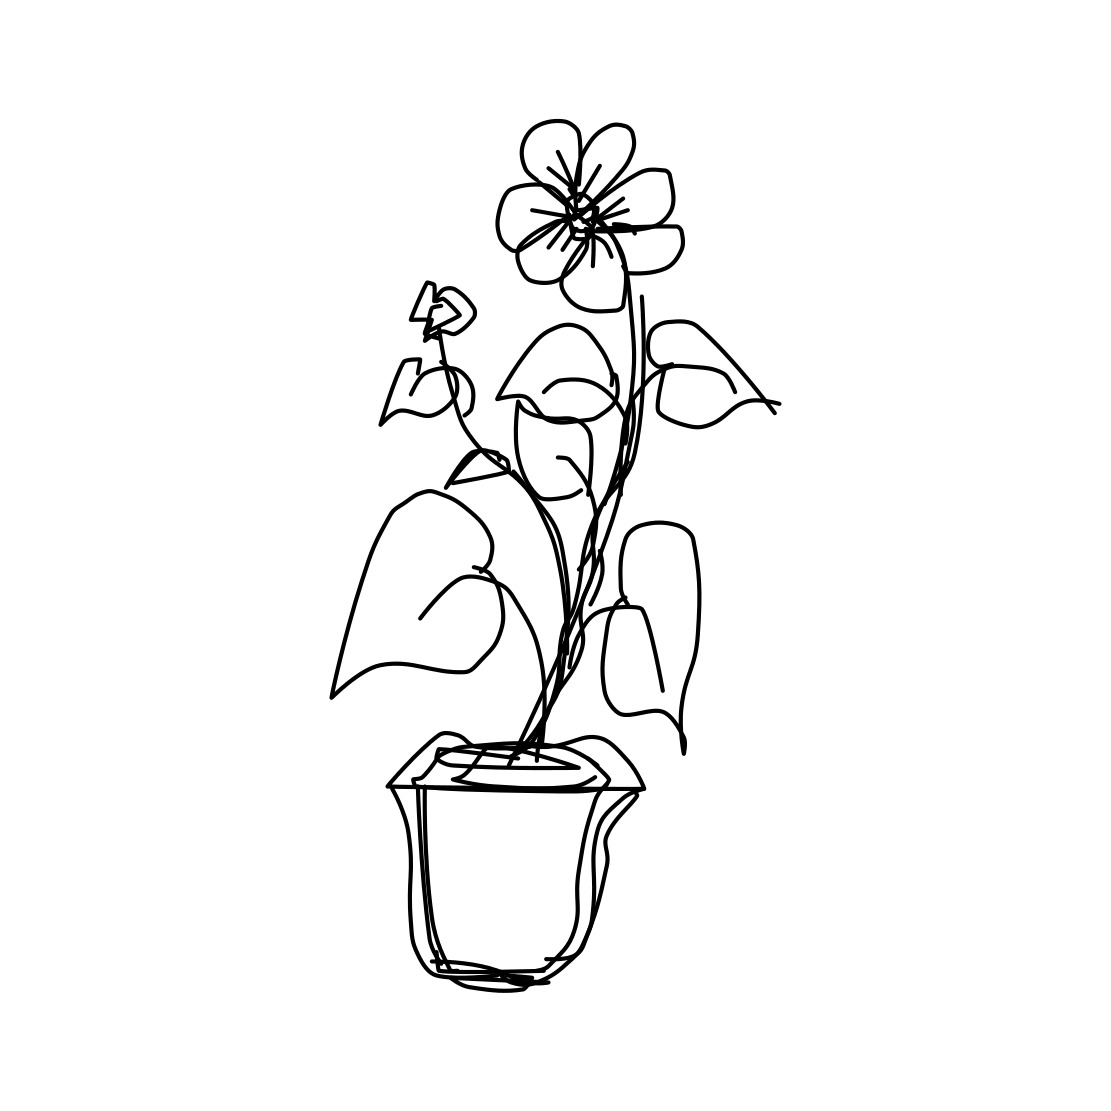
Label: potted plant